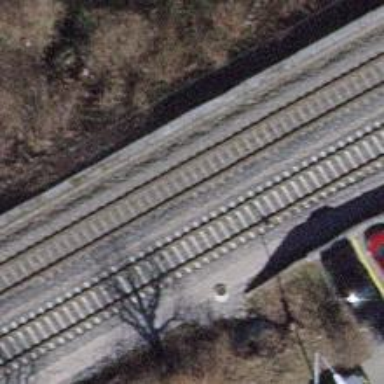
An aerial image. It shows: Railway with electrified contact lines.